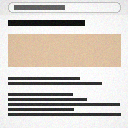
Screen state: on